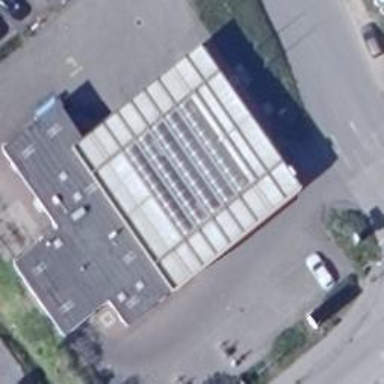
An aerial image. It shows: Building housing car wash facility.